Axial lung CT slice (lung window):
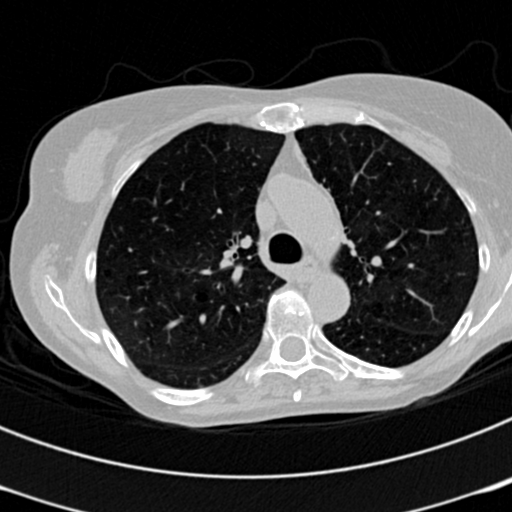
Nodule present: no